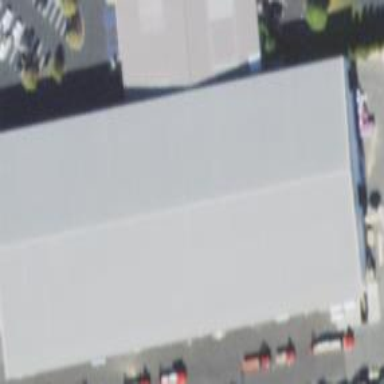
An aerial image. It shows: Building.